Question: I have three different tables and i need same column from the three tables and i need to put all of the values into one output column without missing any record. below is the existing query suggest me some modifications
'''
SELECT
dbo.dealer_program_details.o_comments,
dbo.Self_Am.o_comments,
dbo.Coop_Payment_Detail.o_comments
FROM
dbo.dealer_program_details
INNER JOIN
dbo.Self_Am
ON
(
dbo.dealer_program_details.DEALER_CODE = dbo.Self_Am.Dealer_Code)
INNER JOIN
dbo.Coop_Payment_Detail
ON
(
dbo.dealer_program_details.DEALER_CODE = dbo.Coop_Payment_Detail.Dealer_Code)
'''

now i want all these three columns into one single column
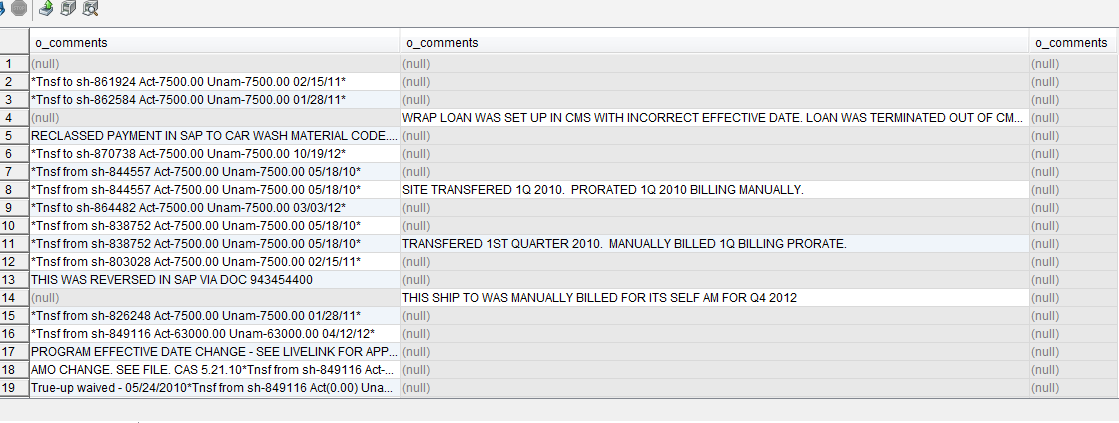
Answer: If you want them in one column, then concatenate them together:
'''
SELECT (dbo.dealer_program_details.o_comments + dbo.Self_Am.o_comments +
dbo.Coop_Payment_Detail.o_comments
) as OneColumn
FROM dbo.dealer_program_details INNER JOIN
dbo.Self_Am
ON dbo.dealer_program_details.DEALER_CODE = dbo.Self_Am.Dealer_Code INNER JOIN
dbo.Coop_Payment_Detail
ONdbo.dealer_program_details.DEALER_CODE = dbo.Coop_Payment_Detail.Dealer_Code;
'''
In Sybase, you don't have to worry about 'NULL' values, because these are treated as empty strings. In SQL Server, the result will be 'NULL' if any column values are 'NULL'.
EDIT:
You can choose the first non-NULL row, by using 'coalesce()':
'''
SELECT coalesce(dbo.dealer_program_details.o_comments, dbo.Self_Am.o_comments,
dbo.Coop_Payment_Detail.o_comments
) as OneColumn
'''
But if two (or more) columns have comments, then you will only keep the first non-NULL one.